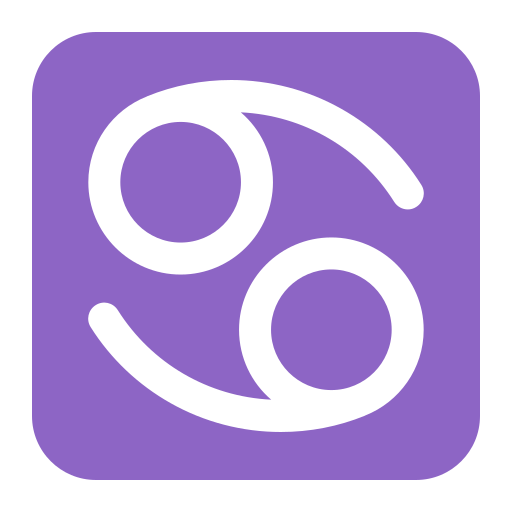
cancer flat